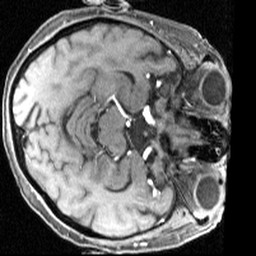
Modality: angio
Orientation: axial
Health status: ill
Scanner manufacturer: siemens
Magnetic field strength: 1.5 T
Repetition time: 0.039 s
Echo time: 0.00502 s